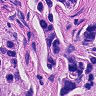
Metastatic tissue present: yes